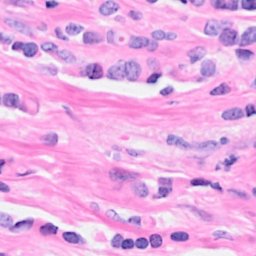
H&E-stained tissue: Breast